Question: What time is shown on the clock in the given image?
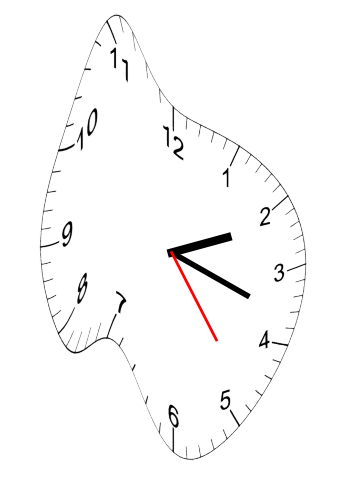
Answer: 02:18:24